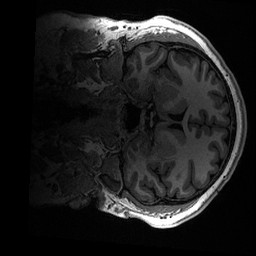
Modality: T1w
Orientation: coronal
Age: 20
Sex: male
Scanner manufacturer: ge
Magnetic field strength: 3 T
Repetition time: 0.006952 s
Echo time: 0.00292 s